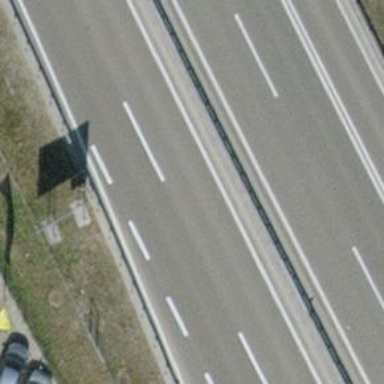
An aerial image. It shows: Asphalt motorroad with trunk classification.